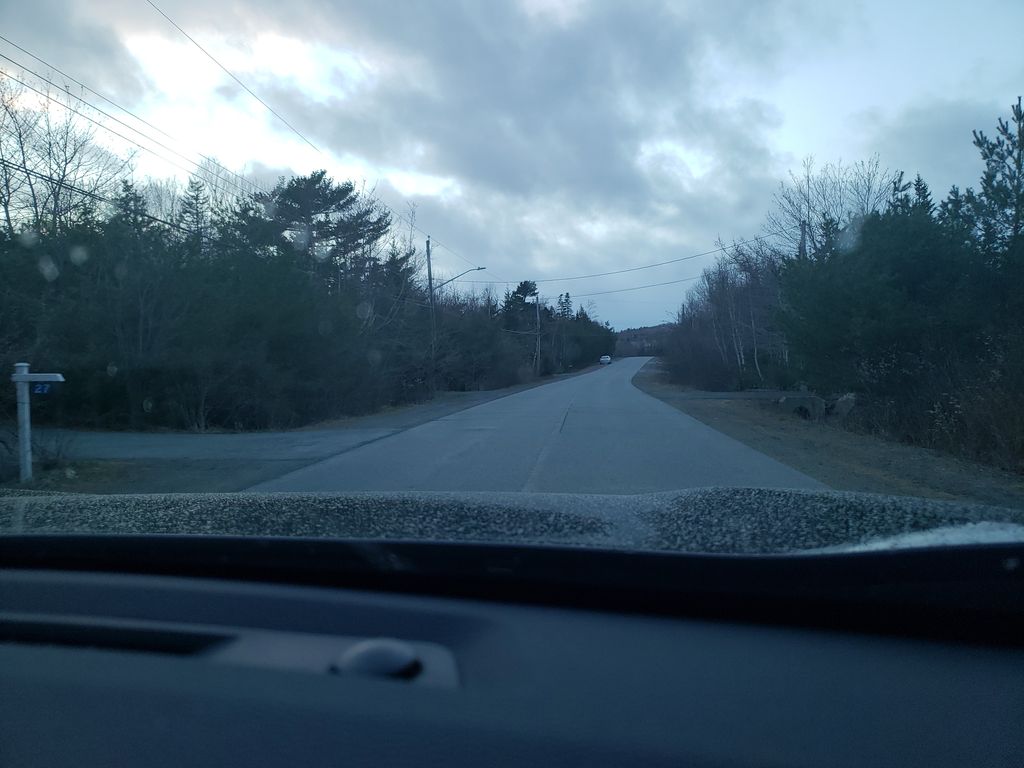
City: halifax